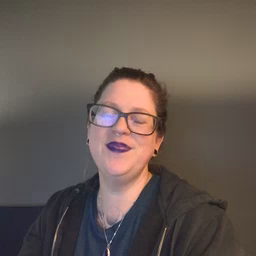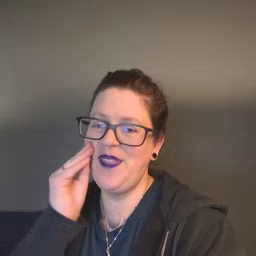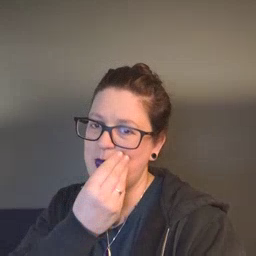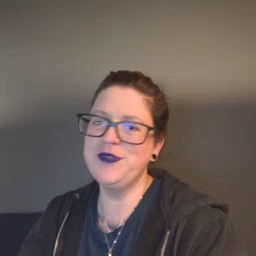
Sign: flower